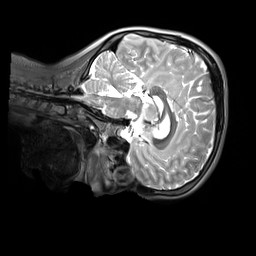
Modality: T2w
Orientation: sagittal
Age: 11
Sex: male
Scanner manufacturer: siemens
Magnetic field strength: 3 T
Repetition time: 3.2 s
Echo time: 0.408 s